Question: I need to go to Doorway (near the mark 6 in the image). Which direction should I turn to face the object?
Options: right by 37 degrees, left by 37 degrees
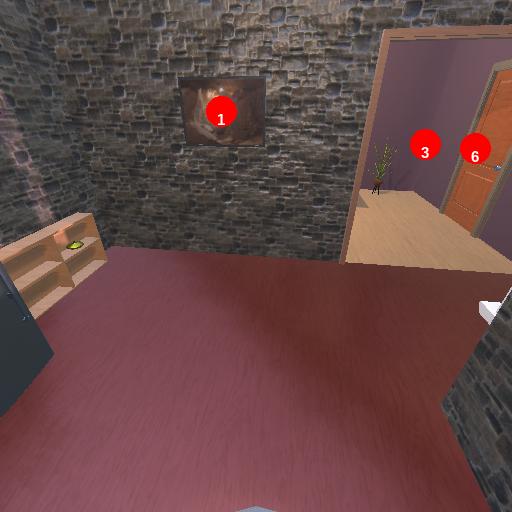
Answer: right by 37 degrees